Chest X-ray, PA view. Patient: 33 years old, sex F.
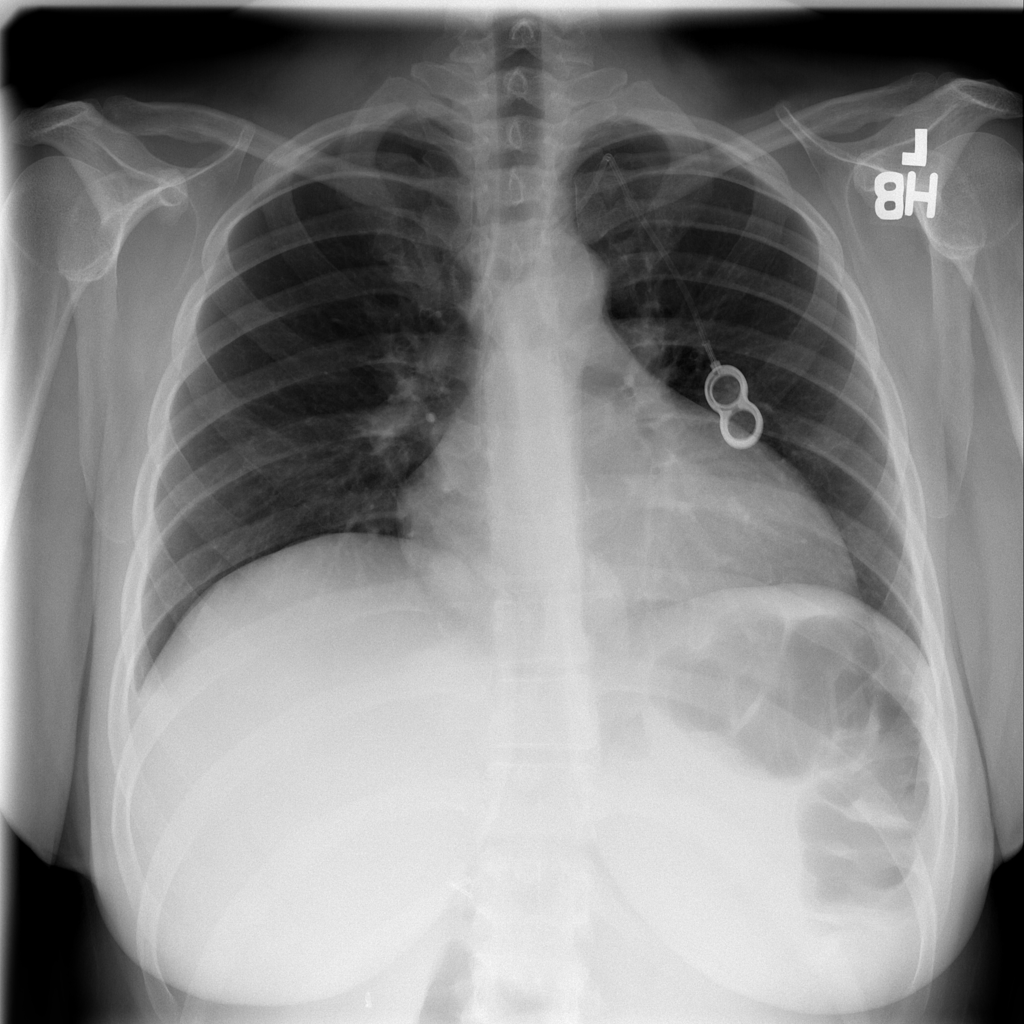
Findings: Cardiomegaly